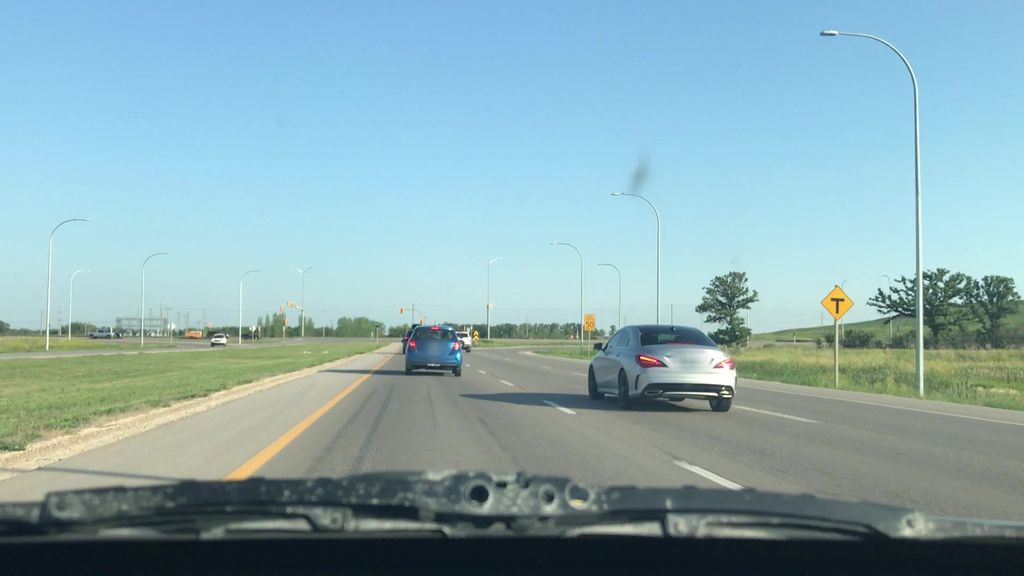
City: winnipeg